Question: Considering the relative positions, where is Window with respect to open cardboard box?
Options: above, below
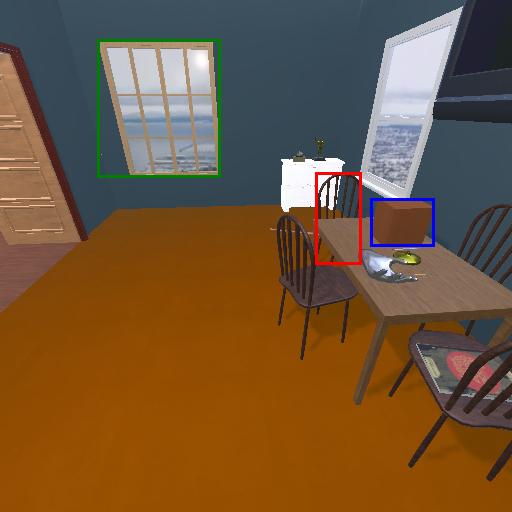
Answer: above